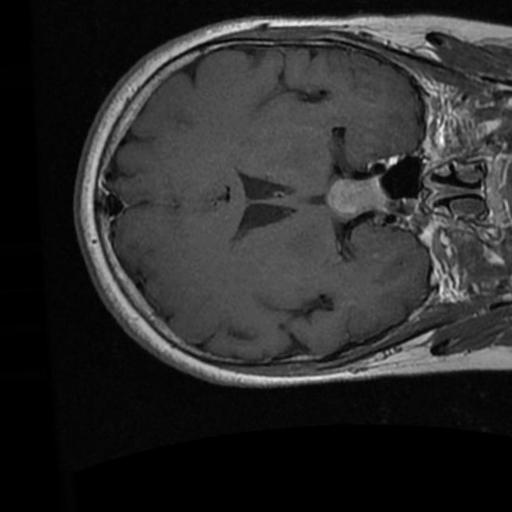
Label: brain_tumor